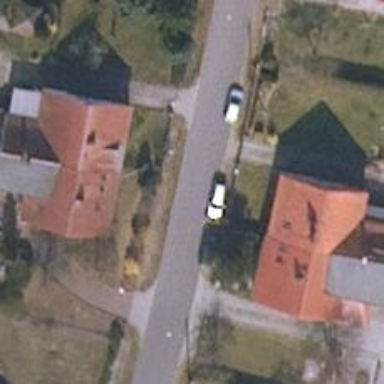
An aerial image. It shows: Smooth asphalt road in residential area.